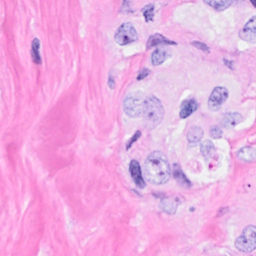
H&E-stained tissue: Breast